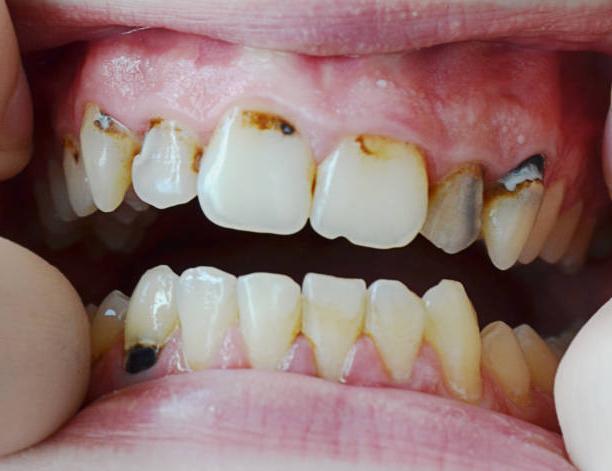
Condition: Calculus